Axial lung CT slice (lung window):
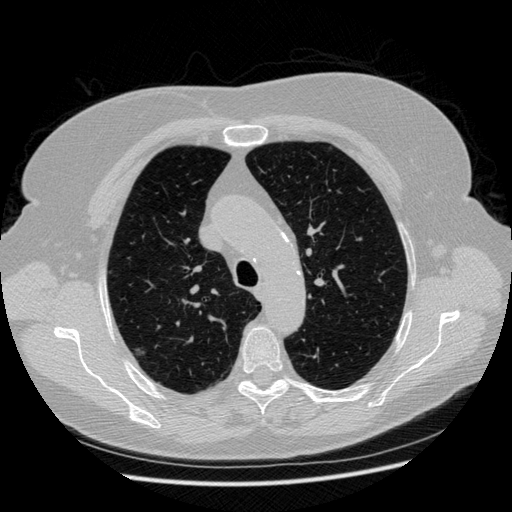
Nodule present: yes
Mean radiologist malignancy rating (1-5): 4